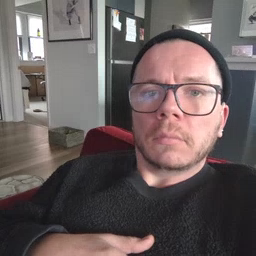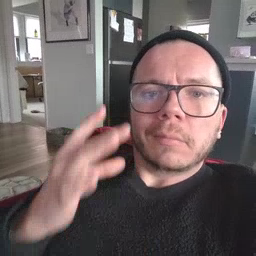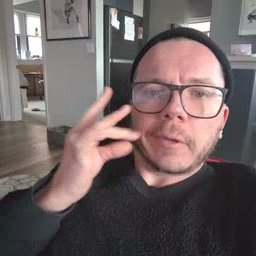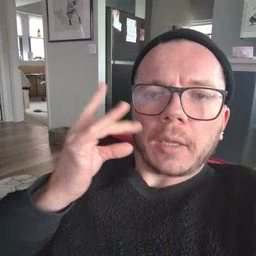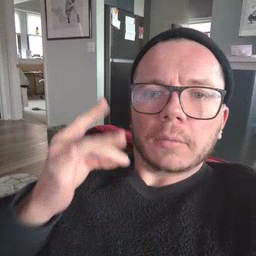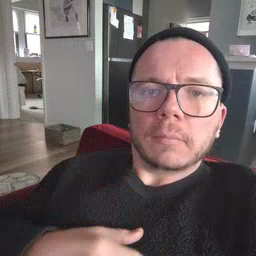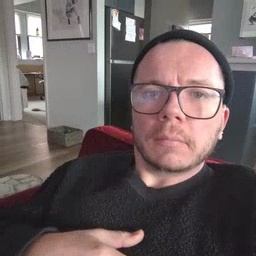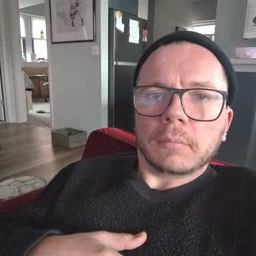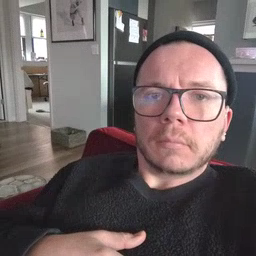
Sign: cat